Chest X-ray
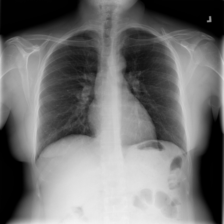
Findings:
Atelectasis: negative
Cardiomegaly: negative
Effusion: negative
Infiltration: positive
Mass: negative
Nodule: negative
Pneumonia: negative
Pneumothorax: negative
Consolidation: negative
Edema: negative
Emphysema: negative
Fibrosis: negative
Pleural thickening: negative
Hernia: negative